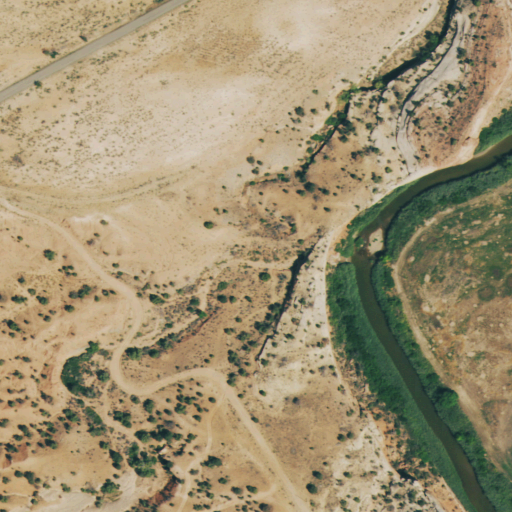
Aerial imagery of valley in Colorado named Corral Draw containing shrub, woody wetlands, evergreen forest, and herbaceous wetlands